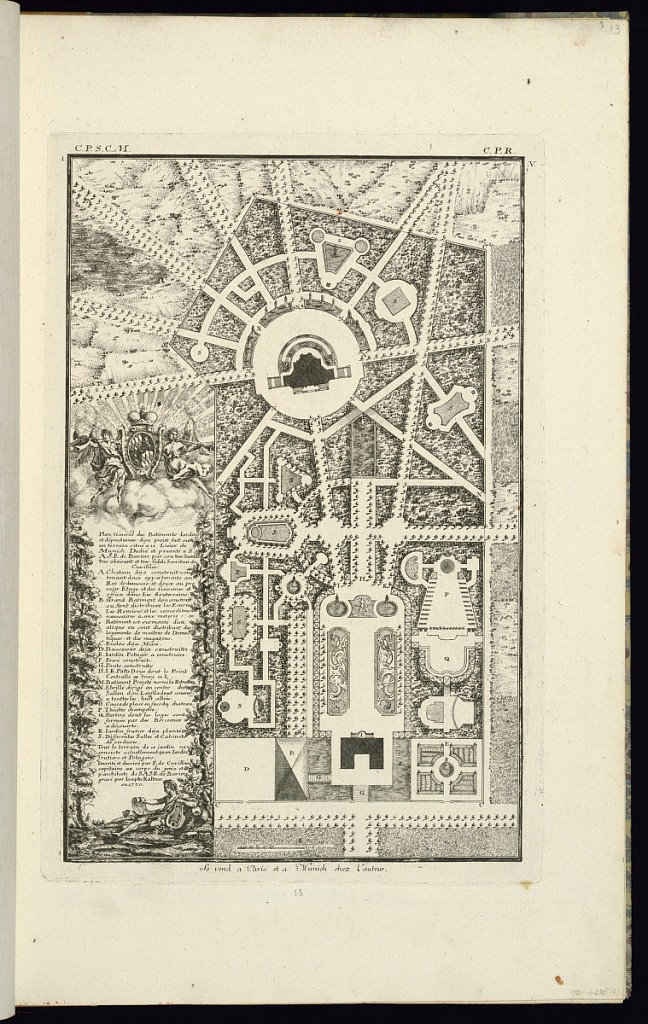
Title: Plan Général des Batiments Jardins et dépendances d’un projet fait sur un terrain situé a 14 Lieux de Munich
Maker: François de Cuvilliés the Elder, Belgian, 1695 - 1768
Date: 1770
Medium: Engraving and etching on paper
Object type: Print
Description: An architectural plan for a palace and its surrounding grounds with gardens and outbuildings, near Munich. Each detail is lettered with the legend lettered along the left side, topped with a crowned coat of arms flanked by angels and sun rays. The plate is titled, signed, dated, and numbered.